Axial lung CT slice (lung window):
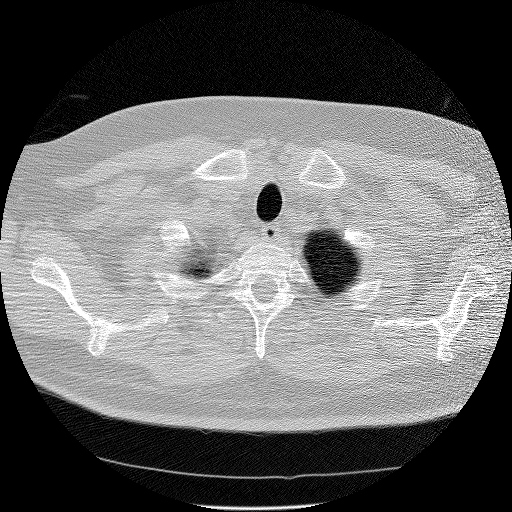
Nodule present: no